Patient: sex F, age 29
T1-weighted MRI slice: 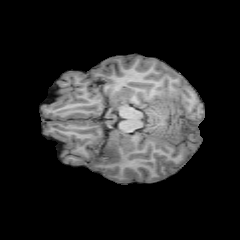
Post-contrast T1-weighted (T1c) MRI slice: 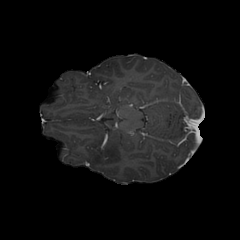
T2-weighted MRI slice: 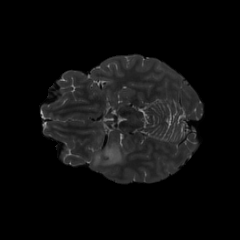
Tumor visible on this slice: yes
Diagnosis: Astrocytoma, IDH-mutant
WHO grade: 2